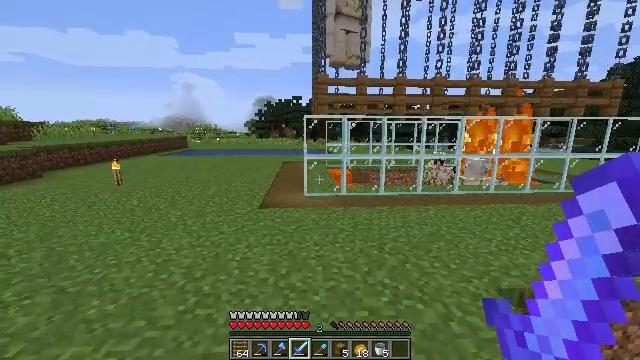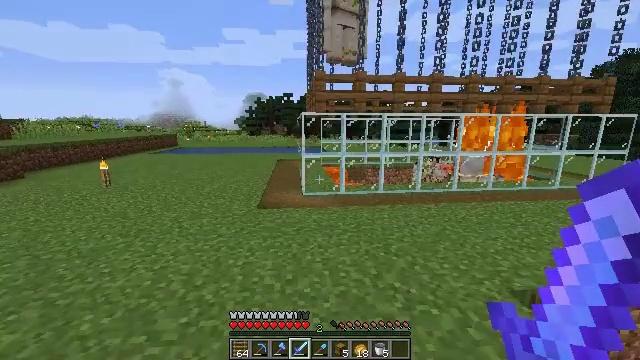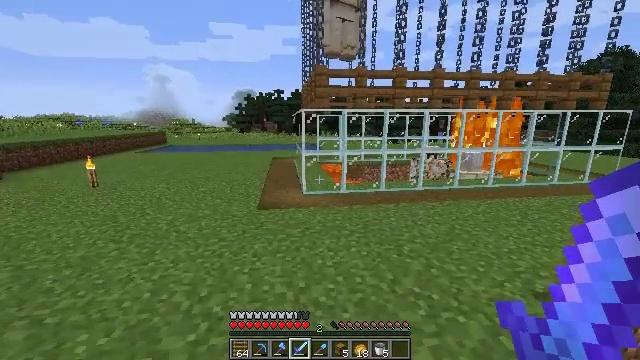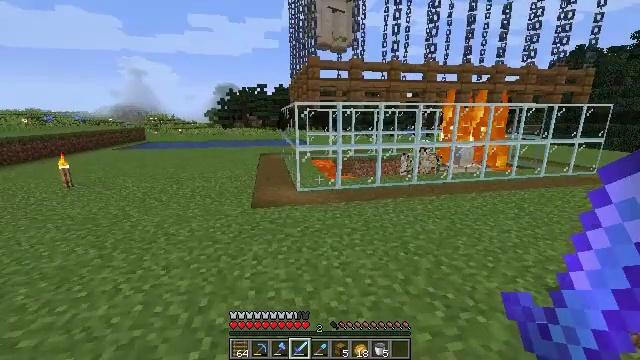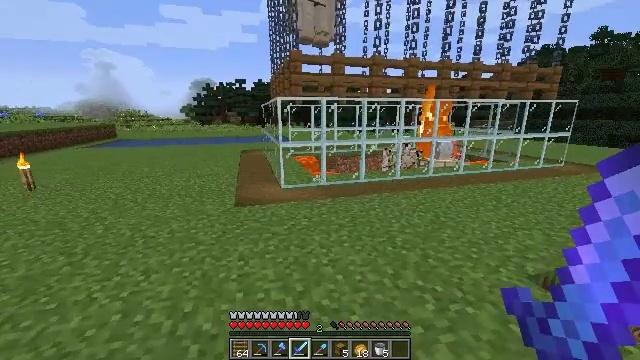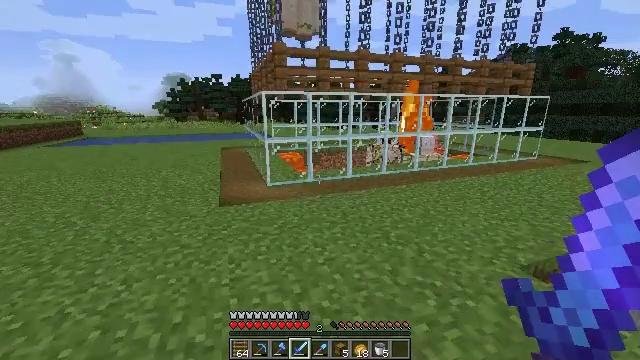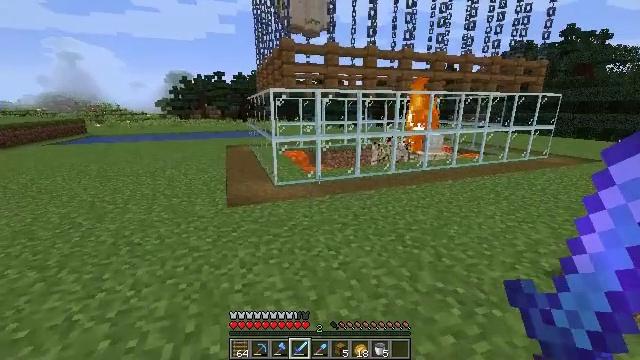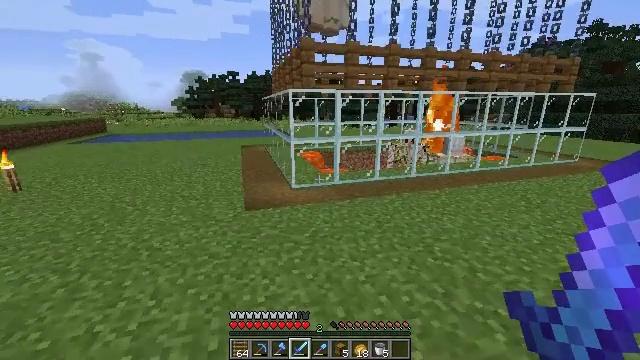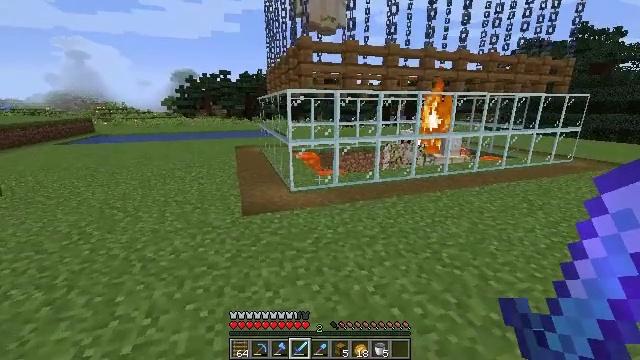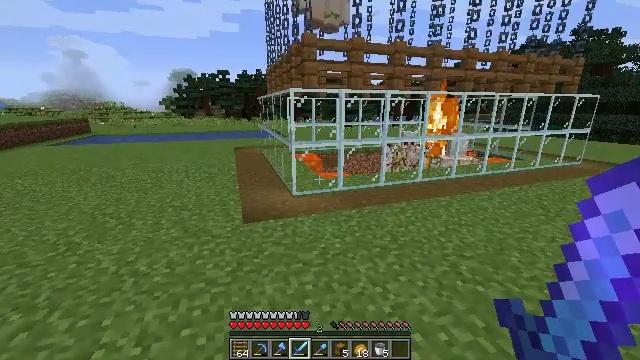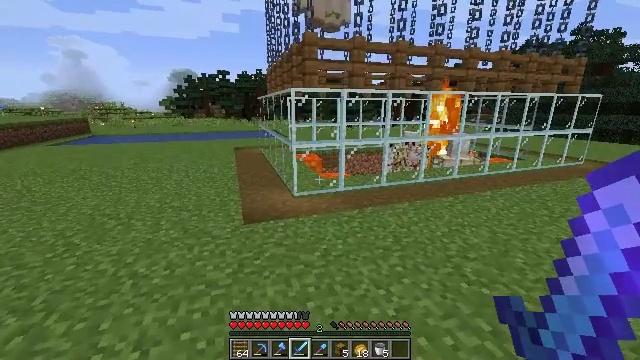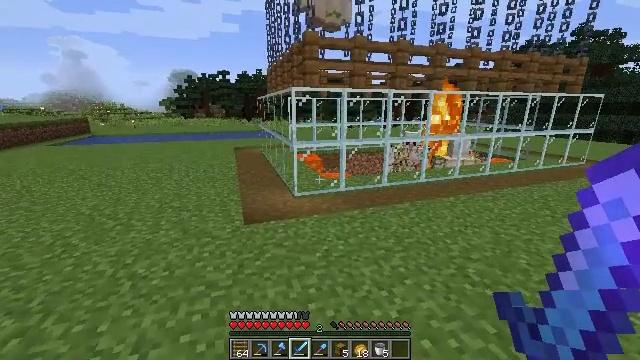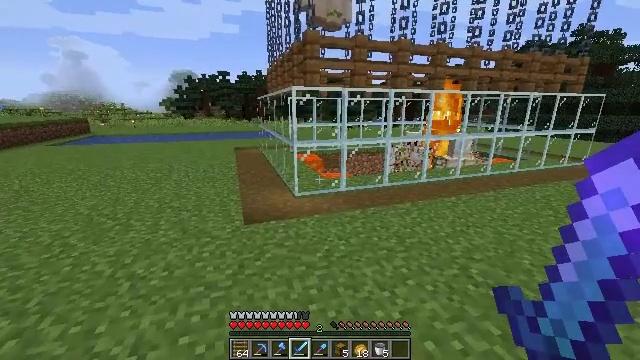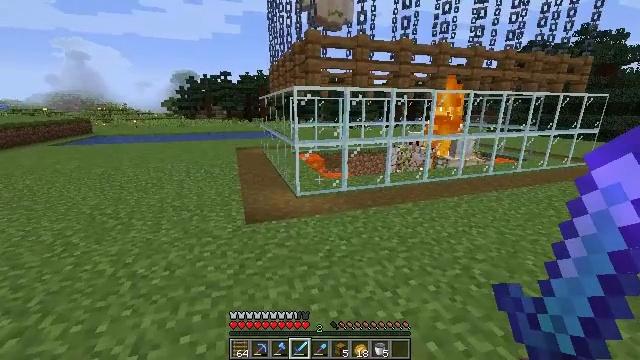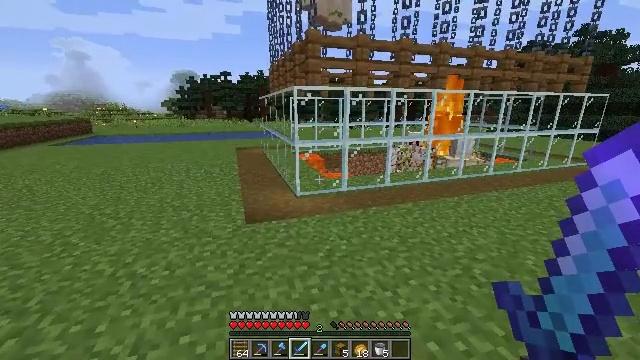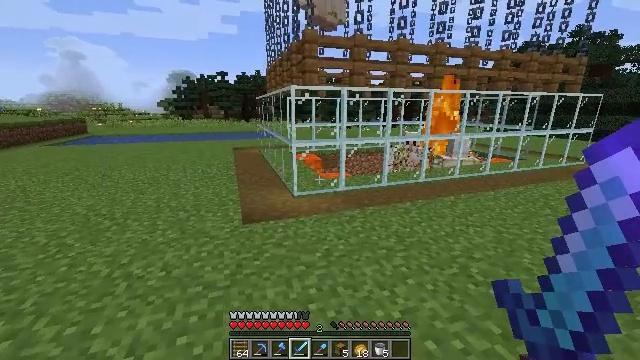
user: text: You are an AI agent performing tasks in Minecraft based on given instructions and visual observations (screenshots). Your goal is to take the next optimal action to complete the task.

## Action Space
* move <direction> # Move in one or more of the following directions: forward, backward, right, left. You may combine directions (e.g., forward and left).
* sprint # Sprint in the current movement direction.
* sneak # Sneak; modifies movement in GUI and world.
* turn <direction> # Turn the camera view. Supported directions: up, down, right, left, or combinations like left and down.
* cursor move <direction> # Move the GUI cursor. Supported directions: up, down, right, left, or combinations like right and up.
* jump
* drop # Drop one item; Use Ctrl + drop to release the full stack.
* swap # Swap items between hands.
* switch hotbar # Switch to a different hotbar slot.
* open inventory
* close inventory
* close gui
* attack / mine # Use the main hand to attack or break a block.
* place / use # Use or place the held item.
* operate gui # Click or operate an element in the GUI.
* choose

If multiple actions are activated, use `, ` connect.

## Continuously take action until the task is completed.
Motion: motion action
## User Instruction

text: Attack the glass to break it.
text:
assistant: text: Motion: move forward and move left, turn right
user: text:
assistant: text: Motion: move forward and move left, turn right
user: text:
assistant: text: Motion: move forward and move left, turn right and down
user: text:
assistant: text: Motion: move forward and move left, turn right
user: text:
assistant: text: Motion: move forward and move left, turn right
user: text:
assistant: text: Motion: move forward and move left
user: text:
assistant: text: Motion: move forward and move left, turn left
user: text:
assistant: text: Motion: move forward, turn right
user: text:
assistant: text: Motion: no_op
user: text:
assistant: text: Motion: no_op
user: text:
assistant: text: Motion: no_op
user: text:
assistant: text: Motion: no_op
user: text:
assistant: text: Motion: no_op
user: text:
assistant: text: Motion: no_op
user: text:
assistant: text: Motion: no_op
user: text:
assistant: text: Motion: turn right
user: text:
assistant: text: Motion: no_op
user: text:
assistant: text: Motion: no_op
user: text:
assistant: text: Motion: no_op
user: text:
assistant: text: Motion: no_op
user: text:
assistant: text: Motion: no_op
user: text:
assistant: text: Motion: no_op
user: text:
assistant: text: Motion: no_op
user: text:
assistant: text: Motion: turn right
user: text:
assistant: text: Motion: turn right and down
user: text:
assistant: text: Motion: turn right
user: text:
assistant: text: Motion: turn right and down
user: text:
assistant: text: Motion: turn right and down
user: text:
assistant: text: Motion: move forward and move left, turn right and down
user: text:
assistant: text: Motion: move forward and move left, turn right and down